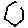
Label: hexagon